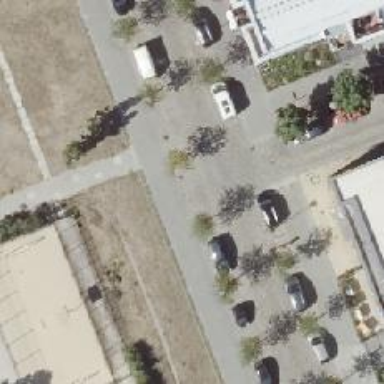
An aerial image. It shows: Parking lane barrier.